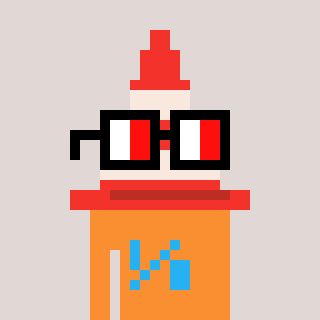
a pixel art character with square glasses with black frames and red eyes, a cone-shaped head and a orange-colored body on a warm background